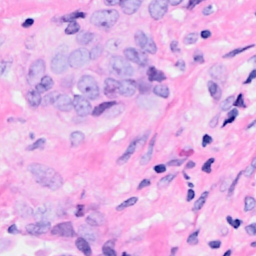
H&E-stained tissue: Breast